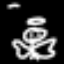
Label: angel